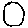
Label: circle